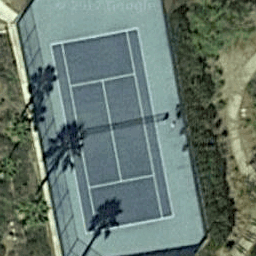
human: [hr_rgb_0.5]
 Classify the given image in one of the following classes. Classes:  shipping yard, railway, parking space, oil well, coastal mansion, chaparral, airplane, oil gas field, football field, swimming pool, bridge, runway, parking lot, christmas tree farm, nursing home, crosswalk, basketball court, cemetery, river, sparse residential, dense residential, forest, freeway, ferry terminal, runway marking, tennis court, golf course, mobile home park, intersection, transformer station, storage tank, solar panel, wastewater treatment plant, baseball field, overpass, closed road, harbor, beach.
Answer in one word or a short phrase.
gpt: tennis court